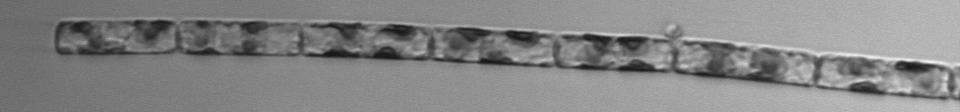
Label: Guinardia_delicatula